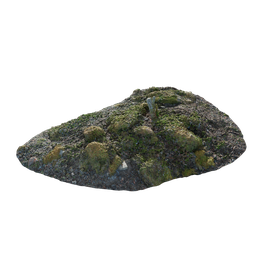
Label: nature